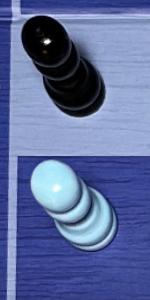
Label: Pawn_White